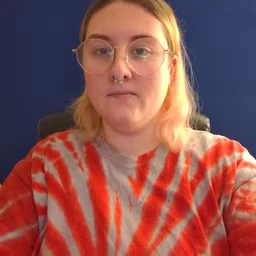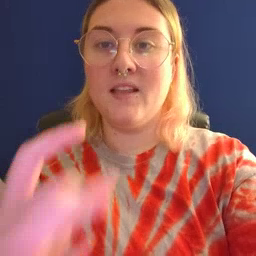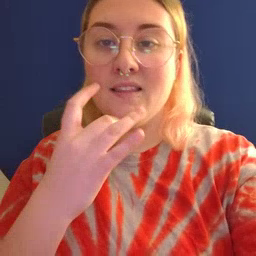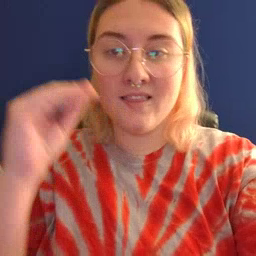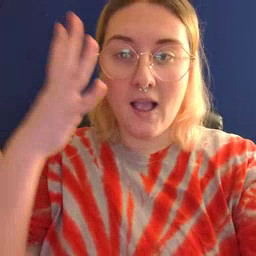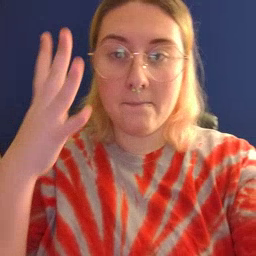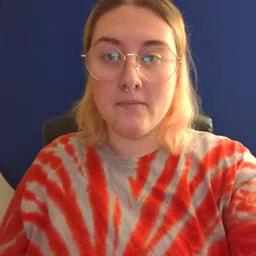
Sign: lamp